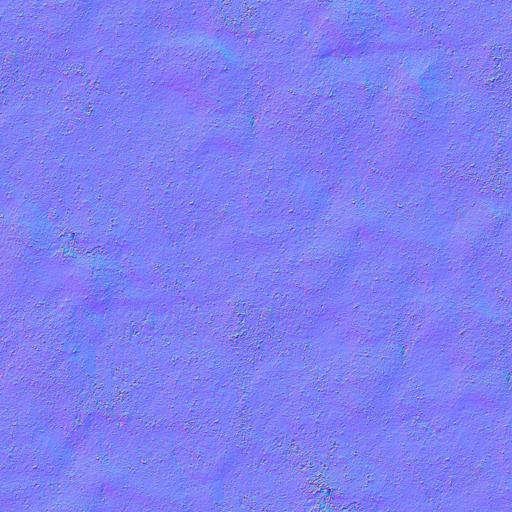
clay flat ground mud smooth